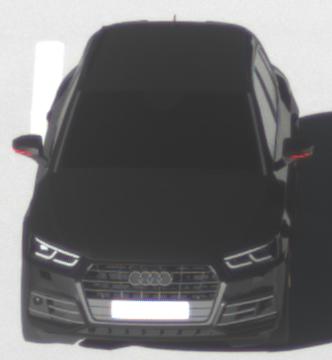
Make: Audi
Model: Q5 45 TFSI
Detailed model: Q5 (FY)
Model produced from: 2019/01
Model produced until: 2019/05
Doors: 5
Color: black
Road condition: dry road
Daytime: morning or afternoon
Contrast: high contrast